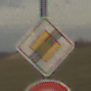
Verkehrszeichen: EndeVorfahrtsstrasse
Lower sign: VerbotUeberholenEinspurigeFahrzeuge
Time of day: SunriseSunset
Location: Outdoor (Nature)
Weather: PartlyCloudy
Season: NotSpecified
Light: Natural